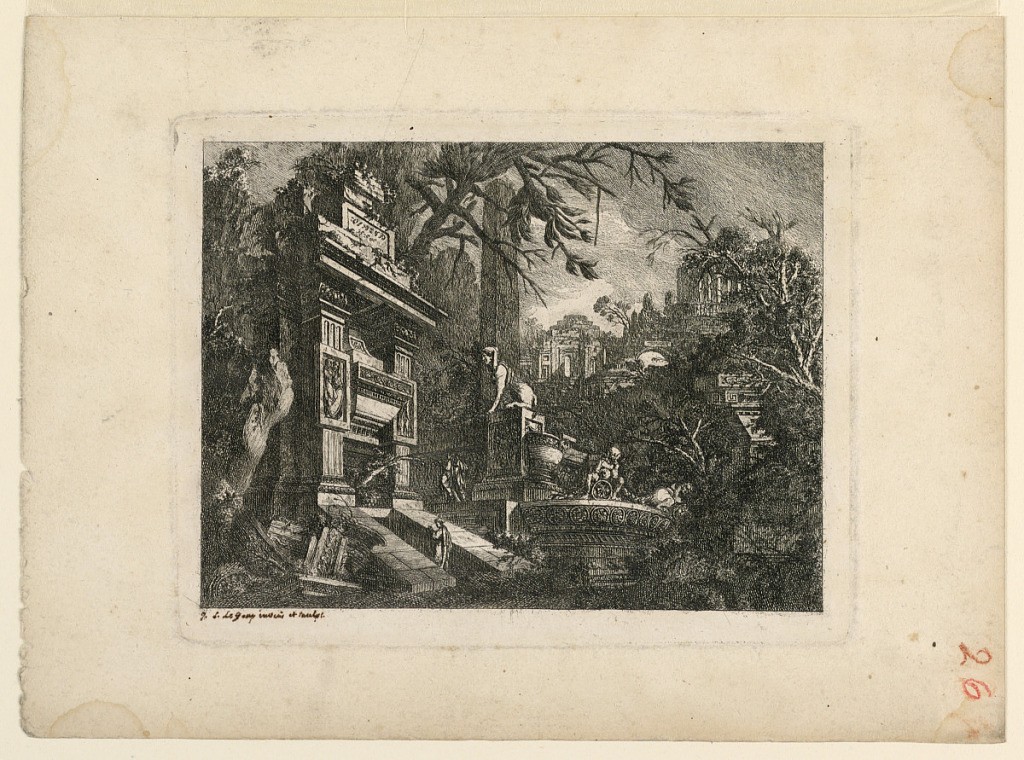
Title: Architectural Fantasy with Tomb and Ruins, Plate from "Rovine Inventione de Giovan. Loren, Legeay Architet. Intagliate da lui stesso in Luce 1768"
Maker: Jean-Laurent Legeay, French, ca. 1710–86
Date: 1768, published 1770
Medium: Etching
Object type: Print
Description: Architectural fantasy.  A number of architectural elements scattered across a hilly landscape.  In the foreground, at left, is a large scale tomb.  A female figure stands in front of the entrance.  Next to the altar, at the center, is a pedestal with a statue of Sphinx.  Behind it, is an obelisk.  To the right of the pedestal, in the foreground, is a semi-circular structure, possibly a fountain.  There are figures sitting on top of it.  In the far distance, at different elevations, are ruins of classical temples.  Tree trunks and tree branches partially cover the structures, esp. towards the edges of the image.